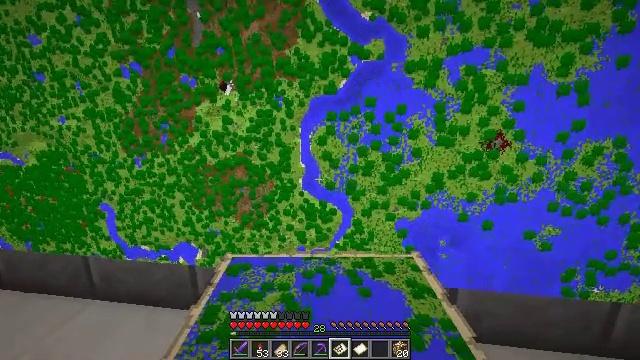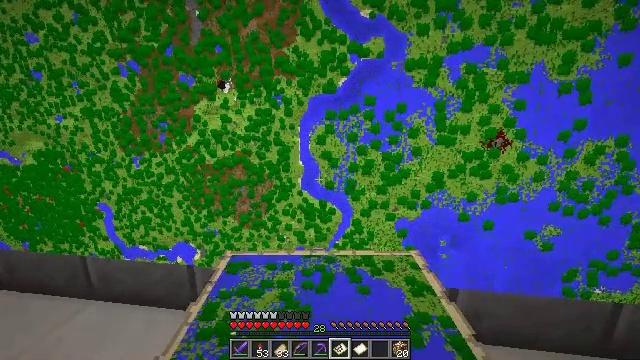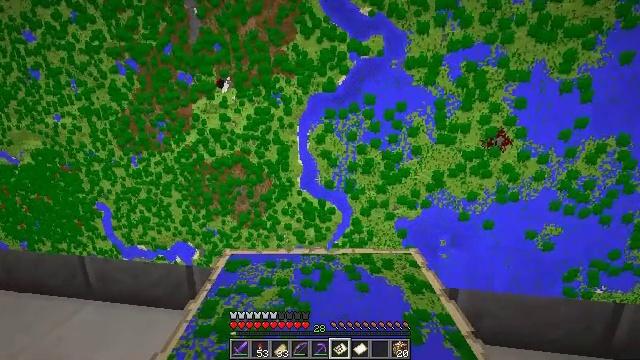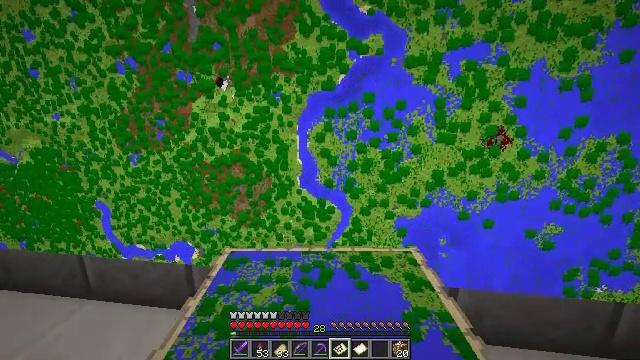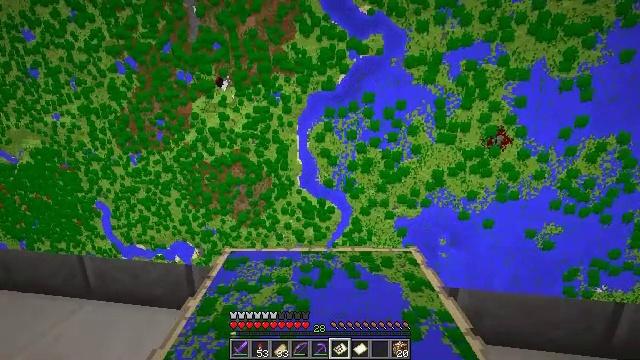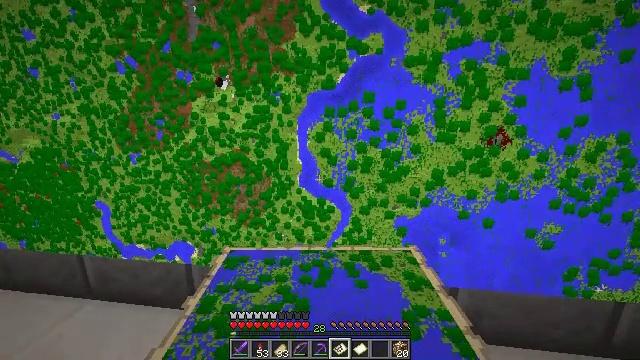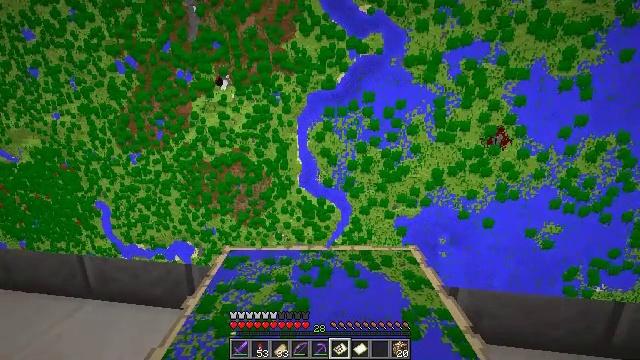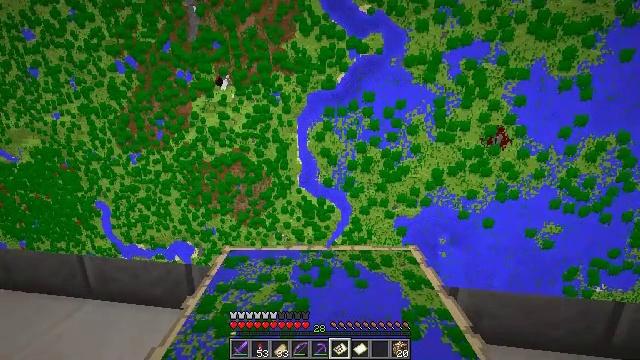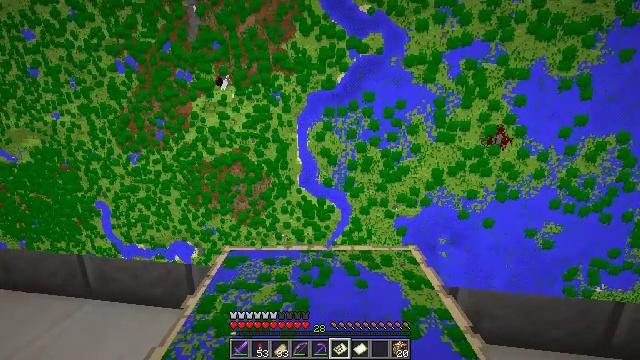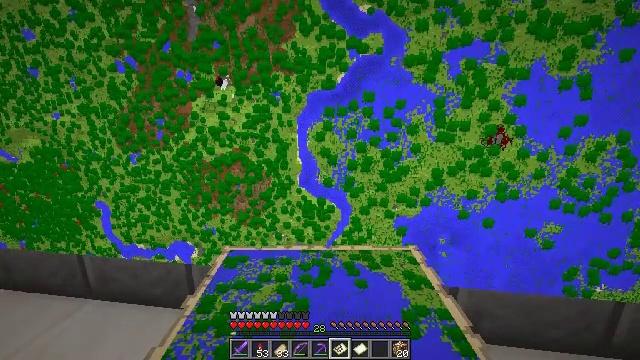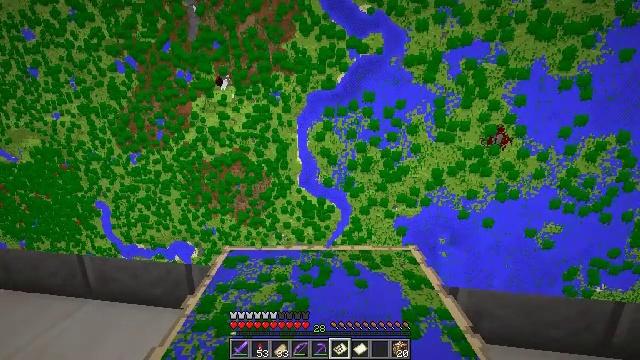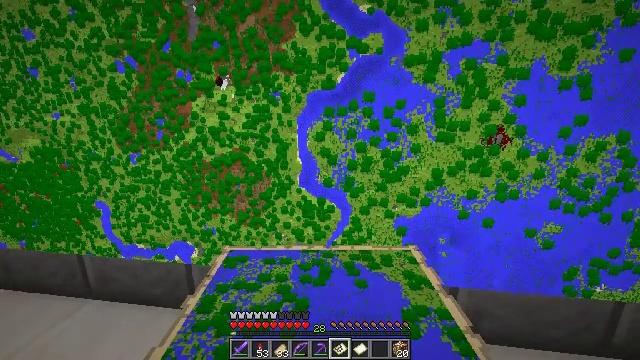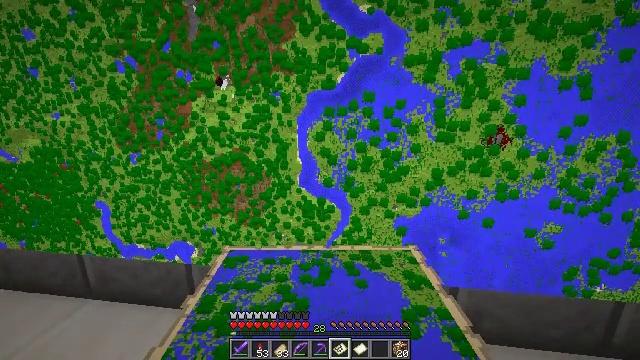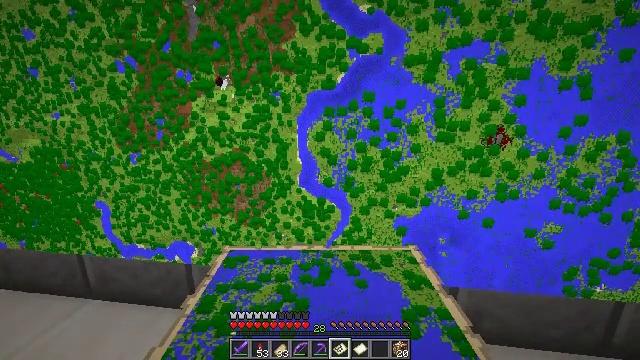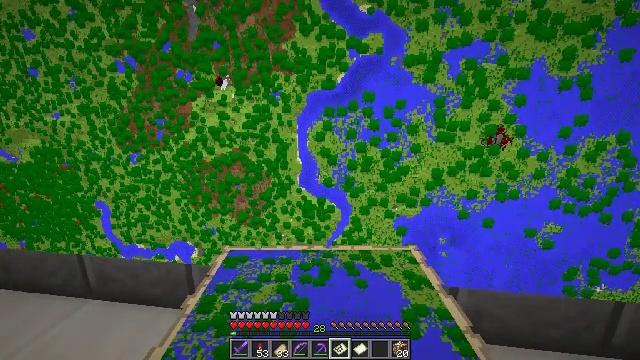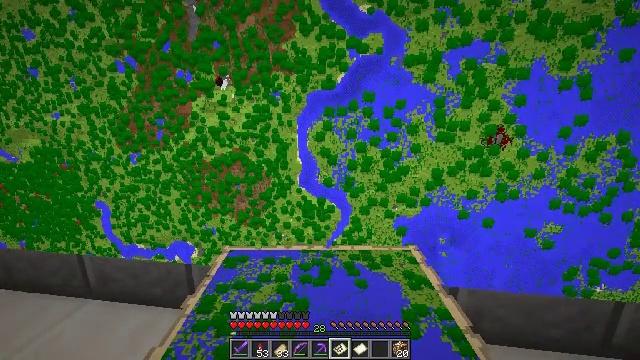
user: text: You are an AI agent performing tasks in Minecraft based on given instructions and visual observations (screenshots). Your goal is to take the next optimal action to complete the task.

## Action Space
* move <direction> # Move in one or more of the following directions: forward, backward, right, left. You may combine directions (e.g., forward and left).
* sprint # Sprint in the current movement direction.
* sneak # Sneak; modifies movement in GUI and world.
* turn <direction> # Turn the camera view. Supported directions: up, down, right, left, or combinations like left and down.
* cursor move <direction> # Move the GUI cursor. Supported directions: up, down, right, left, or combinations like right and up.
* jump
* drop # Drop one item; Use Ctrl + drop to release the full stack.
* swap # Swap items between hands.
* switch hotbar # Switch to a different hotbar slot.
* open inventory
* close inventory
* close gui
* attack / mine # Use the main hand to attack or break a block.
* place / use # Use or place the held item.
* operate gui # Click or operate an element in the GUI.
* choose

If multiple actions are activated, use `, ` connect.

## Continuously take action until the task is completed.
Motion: motion action
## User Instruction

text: Collect the stone bricks by mining.
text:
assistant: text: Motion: no_op
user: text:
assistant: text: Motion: no_op
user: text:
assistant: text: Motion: no_op
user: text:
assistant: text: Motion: no_op
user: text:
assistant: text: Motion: no_op
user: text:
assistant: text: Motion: no_op
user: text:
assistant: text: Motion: no_op
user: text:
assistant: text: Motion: no_op
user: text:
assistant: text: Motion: no_op
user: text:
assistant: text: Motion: no_op
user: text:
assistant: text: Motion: no_op
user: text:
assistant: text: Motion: no_op
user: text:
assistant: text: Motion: no_op
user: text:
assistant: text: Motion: no_op
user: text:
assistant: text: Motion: no_op
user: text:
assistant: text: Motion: no_op
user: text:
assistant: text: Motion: no_op
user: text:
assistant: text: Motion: move right
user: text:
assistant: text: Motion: move right
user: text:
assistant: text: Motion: move right
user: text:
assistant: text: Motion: move right
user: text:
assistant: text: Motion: move right
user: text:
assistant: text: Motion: move right
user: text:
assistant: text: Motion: move right
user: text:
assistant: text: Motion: move right
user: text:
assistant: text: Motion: no_op
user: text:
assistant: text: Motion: no_op
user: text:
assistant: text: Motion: no_op
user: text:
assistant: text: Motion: turn right and up
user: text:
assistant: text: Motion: turn right and up